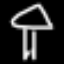
Label: mushroom